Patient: sex F, age 52
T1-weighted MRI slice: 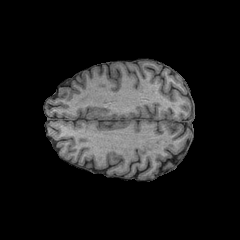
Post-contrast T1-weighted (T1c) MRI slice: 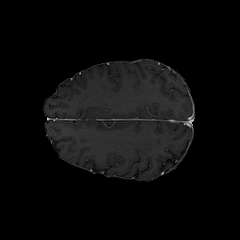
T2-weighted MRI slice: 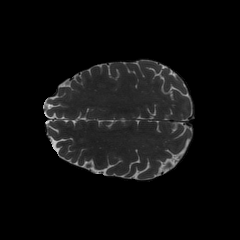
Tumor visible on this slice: no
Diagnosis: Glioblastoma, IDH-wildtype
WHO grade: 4